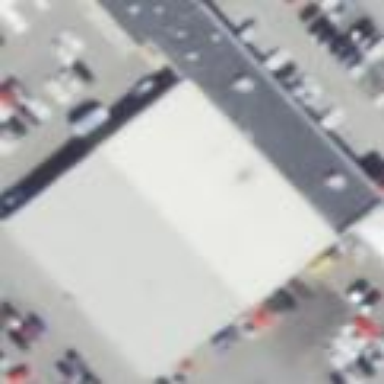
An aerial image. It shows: Car shop building.